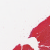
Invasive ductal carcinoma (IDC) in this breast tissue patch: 0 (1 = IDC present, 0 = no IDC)